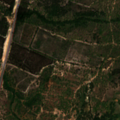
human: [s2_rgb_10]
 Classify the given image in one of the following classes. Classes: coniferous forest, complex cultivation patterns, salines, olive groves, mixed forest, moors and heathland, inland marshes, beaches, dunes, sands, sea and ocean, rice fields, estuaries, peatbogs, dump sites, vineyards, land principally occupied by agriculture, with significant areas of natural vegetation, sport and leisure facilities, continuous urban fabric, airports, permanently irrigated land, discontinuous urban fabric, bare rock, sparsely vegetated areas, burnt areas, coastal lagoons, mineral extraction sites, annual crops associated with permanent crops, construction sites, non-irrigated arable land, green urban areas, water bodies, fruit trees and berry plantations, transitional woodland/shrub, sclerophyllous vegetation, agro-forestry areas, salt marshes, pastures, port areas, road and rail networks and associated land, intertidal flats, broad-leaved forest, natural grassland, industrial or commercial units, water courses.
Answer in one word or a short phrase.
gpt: continuous urban fabric